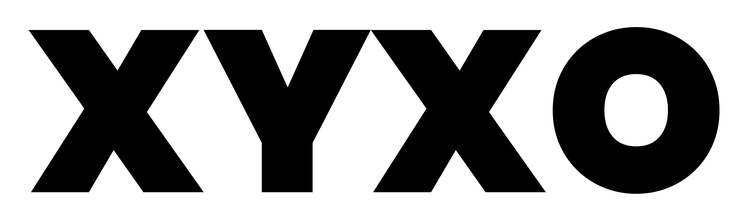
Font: Poppins-Black